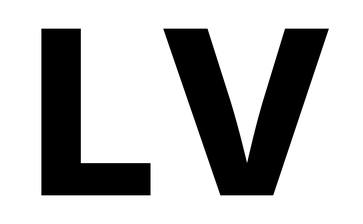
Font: Inter_ExtraBold